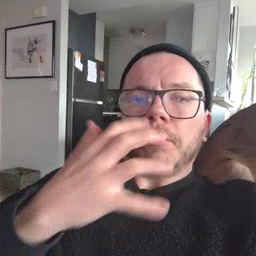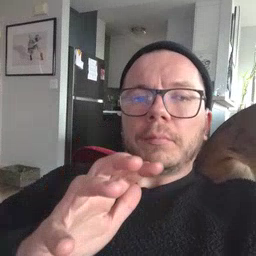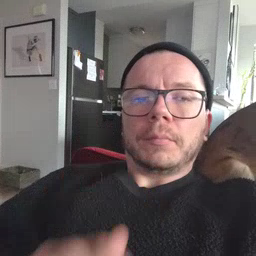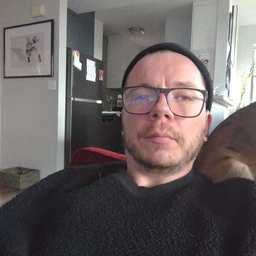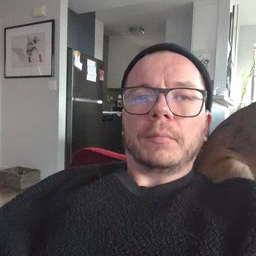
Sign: hot